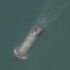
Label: Sand_carrier